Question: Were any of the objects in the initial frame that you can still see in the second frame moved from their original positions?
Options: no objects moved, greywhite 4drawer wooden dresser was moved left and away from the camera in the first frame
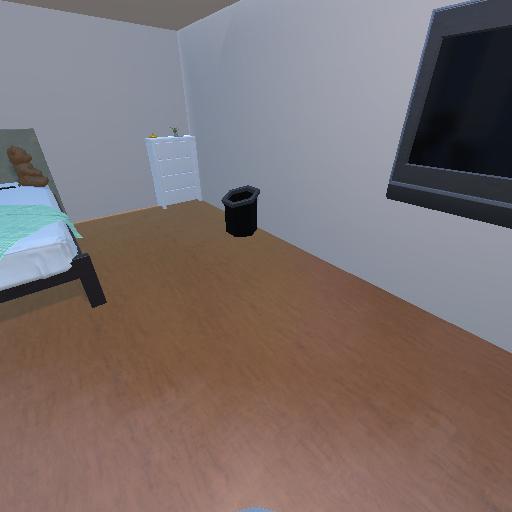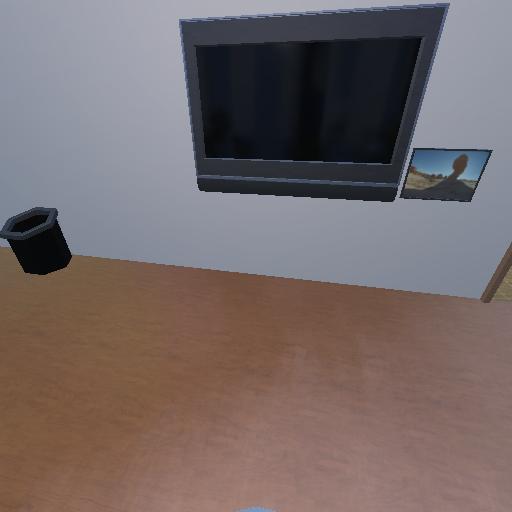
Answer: no objects moved